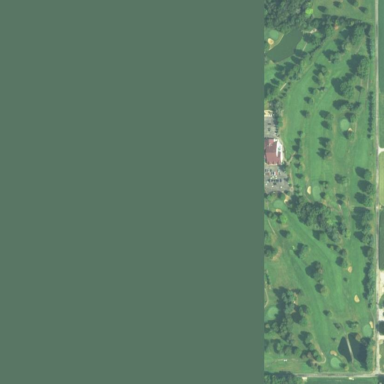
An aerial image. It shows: Golf course.